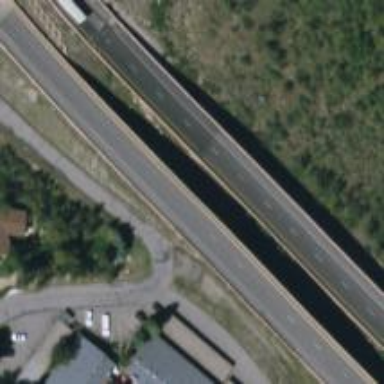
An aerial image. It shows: Viaduct bridge on asphalt motorway.